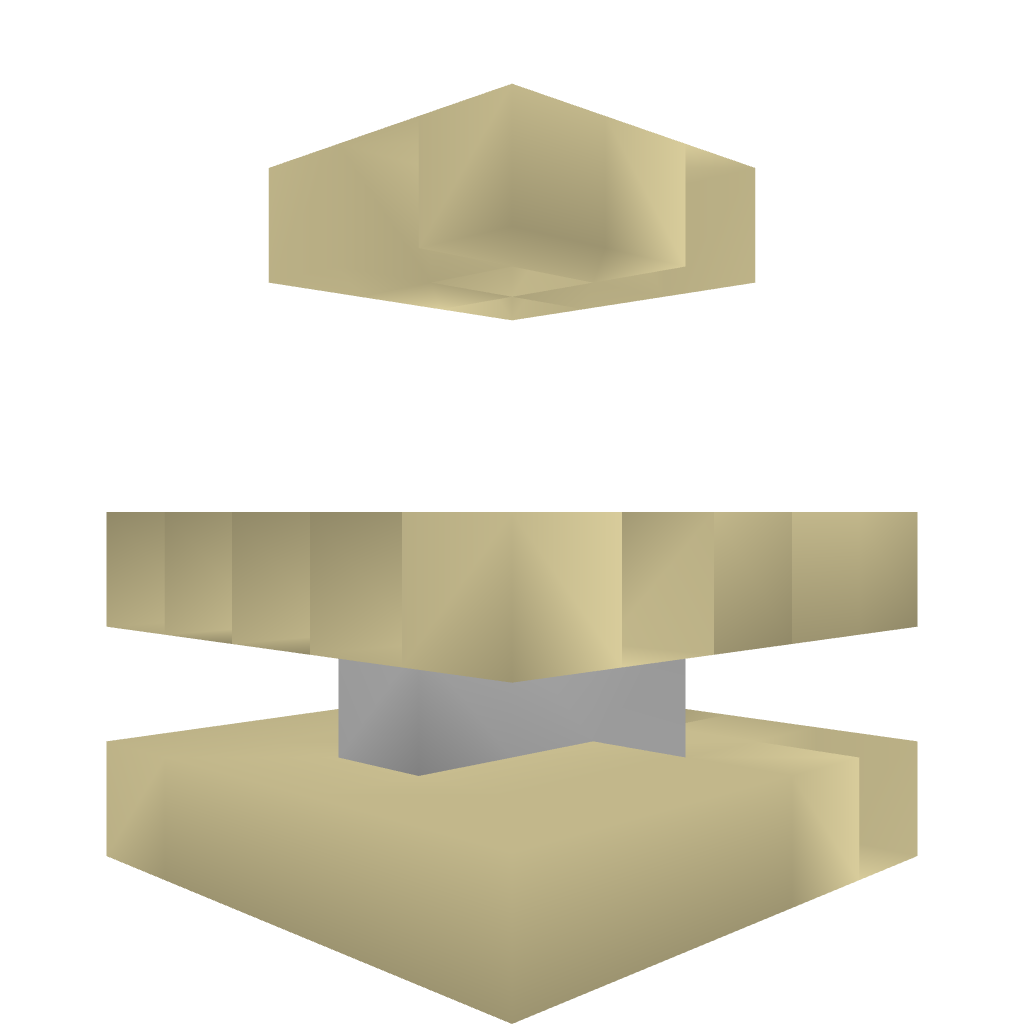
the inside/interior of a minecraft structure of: desert fountain